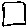
Label: square